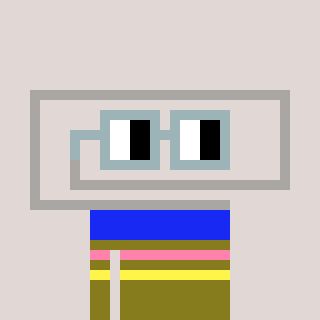
a pixel art character with square dark gray glasses, a paperclip-shaped head and a gunk-colored body on a warm background